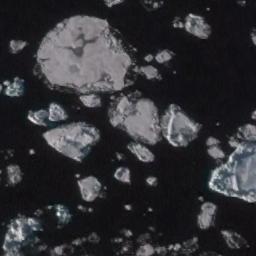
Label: sea_ice